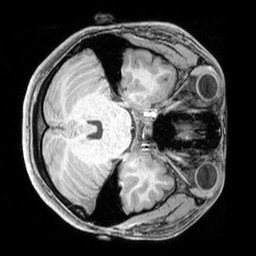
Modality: T1w
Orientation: axial
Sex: female
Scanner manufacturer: siemens
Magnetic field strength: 3 T
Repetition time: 2.3 s
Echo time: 0.00226 s